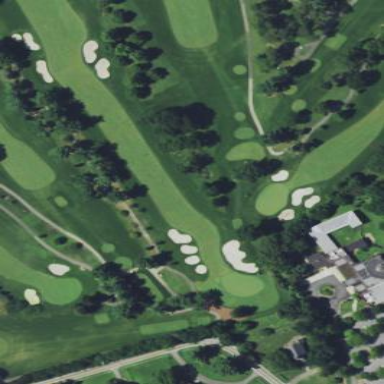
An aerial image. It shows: Golf fairway in the image.